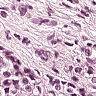
Metastatic tissue present: yes